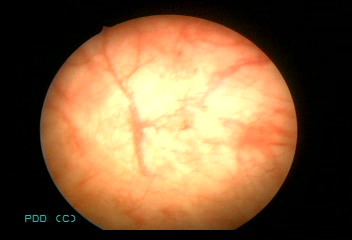
Modality: WLC
Class: Normal mucosa
Bladder cancer association: No